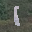
Label: 1